Question: I'm trying to uninstall VS2012 to install VS2013 - But before I uninstall it from the control panel, I went ahead and removed other unrelated components that I never use. Mainly, I removed all the SQL-related stuff, all the ASP.NET stuff, F# runtime, Async SKD and some more stuff - I never use those. Plus everytime I uninstall VS those components remain, annoying... After I did that, and tried to uninstall VS12 Ultimate - I got an exception!

I clicked on details, and got:
'''
Problem signature:
Problem Event Name: VSSetup
P1: vs_ultimate
P2: 11.0.50727.01
P3: 11.0.50727
P4: Uninstall
P5: unknown
P6: Crash: Exception
P7: 5174ddfb
P8: 2bf
P9: 25
OS Version: 6.1.7601.2.1.0.256.1
Locale ID: 1033
Read our privacy statement online:
http://go.microsoft.com/fwlink/?linkid=104288&clcid=0x0409
If the online privacy statement is not available, please read our privacy statement offline:
C:\Windows\system32\en-US\erofflps.txt
'''
I tried a lot of ways, other uninstallers (they all run the same uninstaller and thus I get the same crash) - I tried booting up the installation medium, running it from cmd with the args '/uninstall /force' - No dice...
How should I uninstall it now?
PS: Running Windows 7 X64 Ultimate
Thanks for any help.
EDIT: <URL>
EDIT: Now I removed literally everything VS-related - And cleaned the registry - it's not even there in the control panel anymore - Still can't install VS2013...
EDIT: I installed VS10 - Just to see if it was really those components that I removed that are causing the problem - It didn't help.
EDIT: Someone mentioned that updating your graphics card and disabling the wpf graphics hardware acceleration might help - Since the splash screen is implemented in wpf - The settings are said to be in 'HKCU/SOFTWARE/Microsoft/Avalon.Graphics/DisableHWAcceleration' But I didn't find that key - I created it with no avail... - I also just updated my graphics card, no dice...
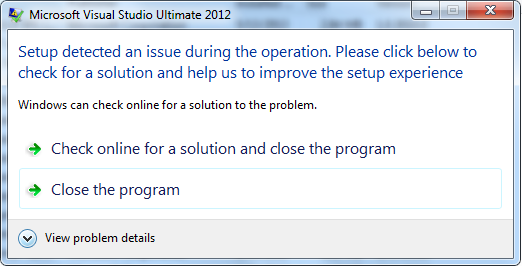
Answer: Thanks for anyone who tried to help. Unfortunately I ended up formatting, as none of the solutions I tried really worked. M$, I sincerely hate you! - Lesson learned I guess, don't F with M$, it doesn't F with you.